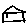
Label: house